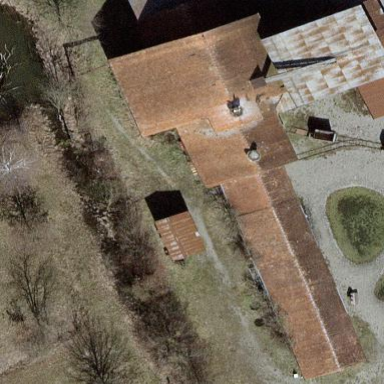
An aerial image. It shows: Shed.